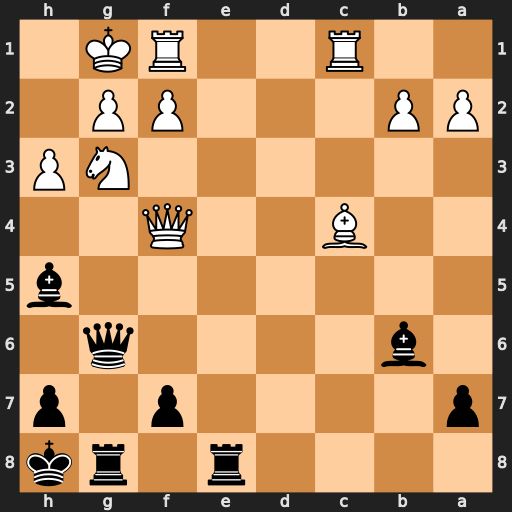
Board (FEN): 4r1rk/p4p1p/1b4q1/7b/2B2Q2/6NP/PP3PP1/2R2RK1
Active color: b
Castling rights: -
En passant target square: -
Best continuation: Qxg3 Qxg3 Rxg3